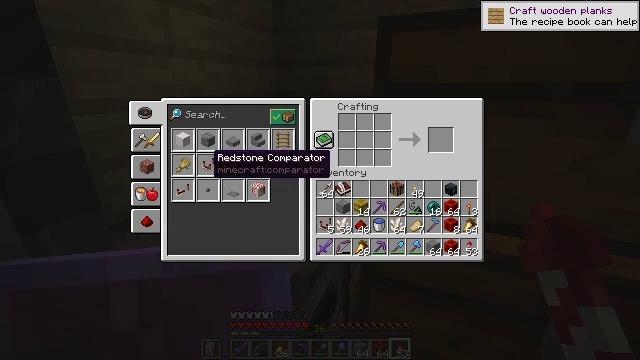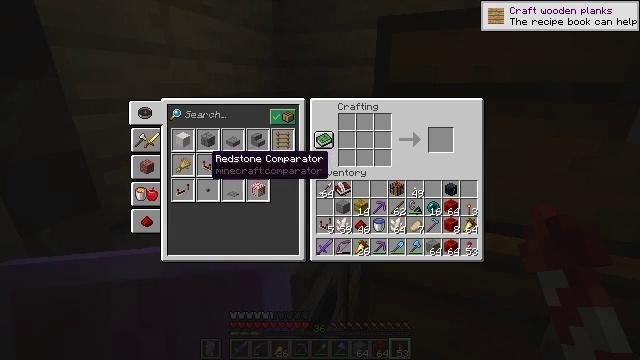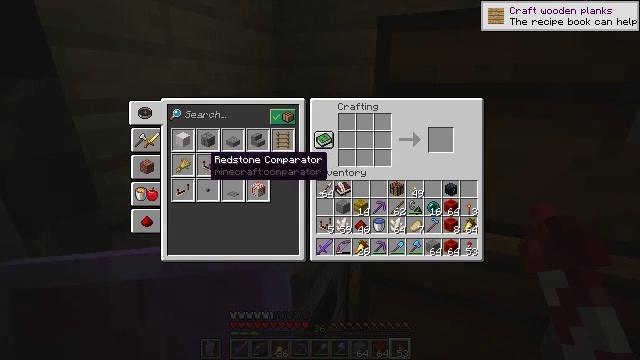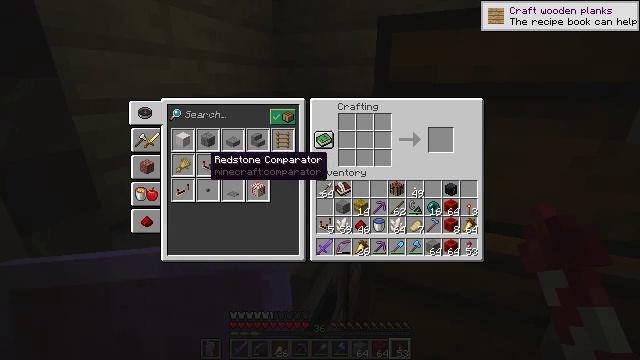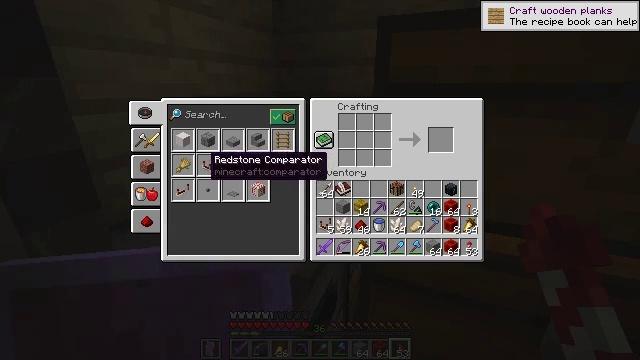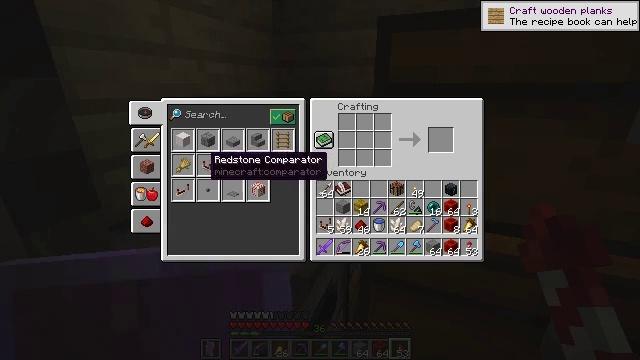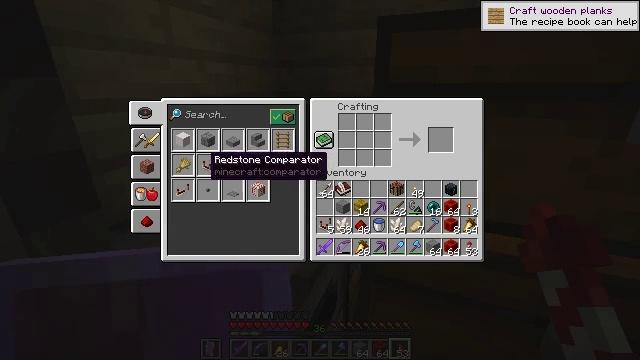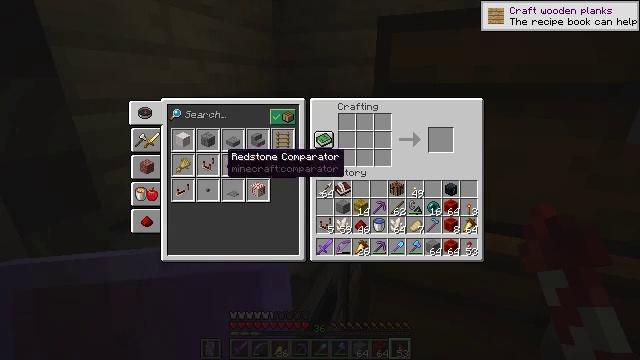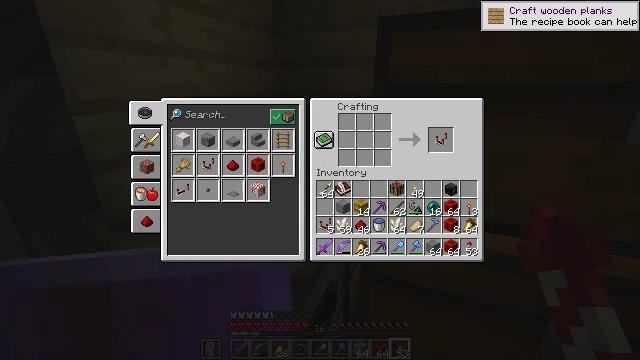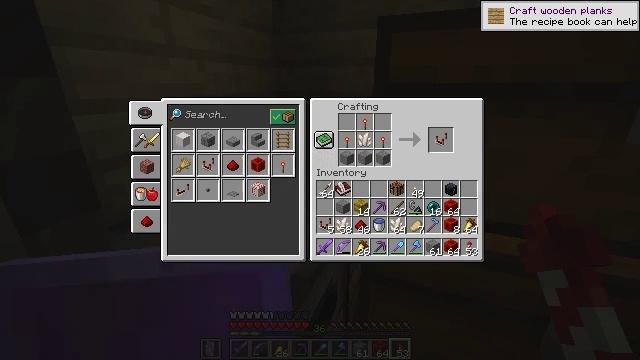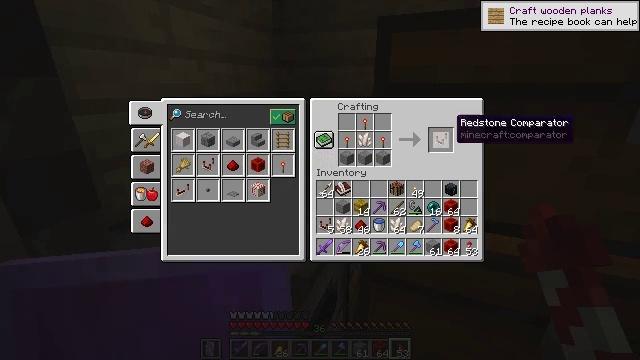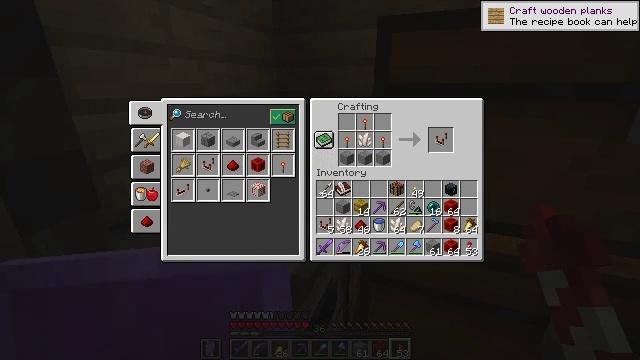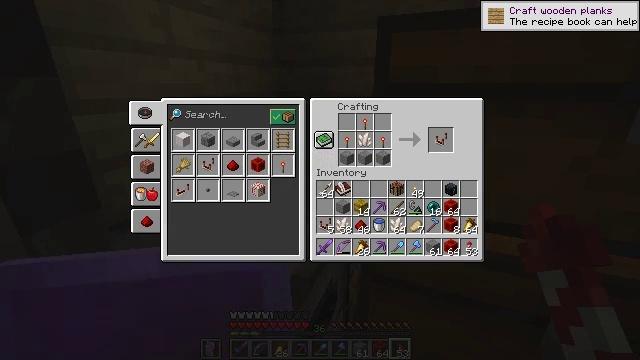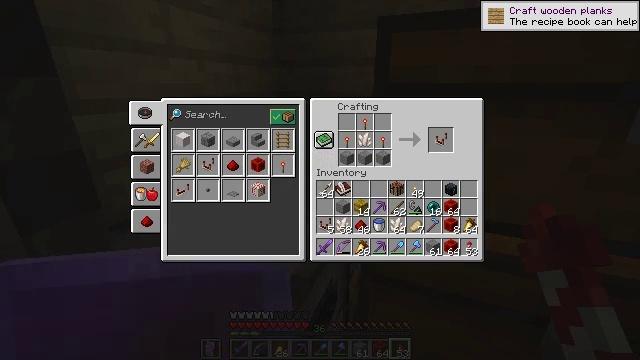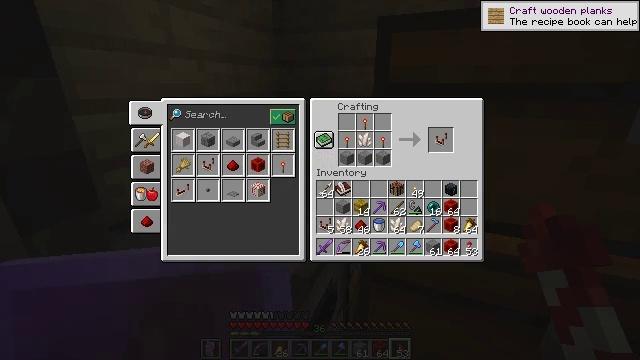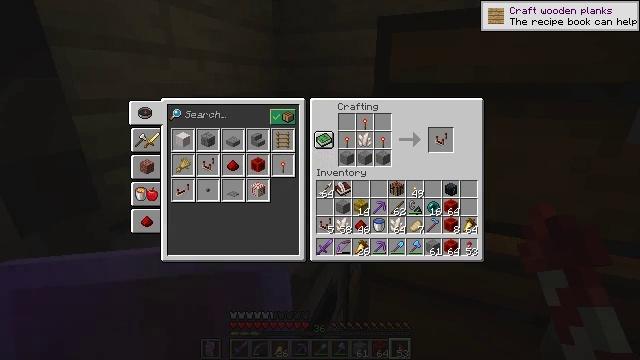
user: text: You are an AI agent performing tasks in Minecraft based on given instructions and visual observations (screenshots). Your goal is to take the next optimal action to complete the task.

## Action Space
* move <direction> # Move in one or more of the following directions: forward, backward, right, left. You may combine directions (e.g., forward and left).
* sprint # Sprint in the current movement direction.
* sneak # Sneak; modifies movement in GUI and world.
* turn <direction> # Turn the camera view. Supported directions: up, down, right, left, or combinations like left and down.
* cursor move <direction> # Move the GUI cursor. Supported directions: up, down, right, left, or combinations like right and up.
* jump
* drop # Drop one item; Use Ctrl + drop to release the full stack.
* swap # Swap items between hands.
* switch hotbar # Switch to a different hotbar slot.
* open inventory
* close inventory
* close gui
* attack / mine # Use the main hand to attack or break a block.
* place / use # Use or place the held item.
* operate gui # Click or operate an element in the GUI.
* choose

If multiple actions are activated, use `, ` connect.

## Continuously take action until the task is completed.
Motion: motion action
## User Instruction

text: Construct a comparator using a crafting table.
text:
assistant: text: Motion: no_op
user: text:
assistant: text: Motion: no_op
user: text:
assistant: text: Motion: operate gui
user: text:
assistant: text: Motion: operate gui
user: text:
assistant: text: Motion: operate gui
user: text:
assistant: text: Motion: no_op
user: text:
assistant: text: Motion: cursor move right
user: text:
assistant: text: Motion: cursor move right and up
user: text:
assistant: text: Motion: cursor move right and up
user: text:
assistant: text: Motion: cursor move right
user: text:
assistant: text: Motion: cursor move right
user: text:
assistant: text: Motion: cursor move right
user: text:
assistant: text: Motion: no_op
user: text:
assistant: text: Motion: no_op
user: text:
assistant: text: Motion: no_op
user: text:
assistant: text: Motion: no_op
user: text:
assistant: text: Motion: cursor move left
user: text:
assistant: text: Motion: cursor move left
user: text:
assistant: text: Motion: sneak, cursor move left
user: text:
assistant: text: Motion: sneak
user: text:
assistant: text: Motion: sneak
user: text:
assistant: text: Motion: sneak
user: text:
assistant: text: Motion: sneak
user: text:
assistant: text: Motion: sneak
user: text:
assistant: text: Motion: sneak
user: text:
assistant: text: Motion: sneak
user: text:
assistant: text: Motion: sneak
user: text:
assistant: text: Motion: sneak
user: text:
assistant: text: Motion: sneak
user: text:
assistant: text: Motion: sneak